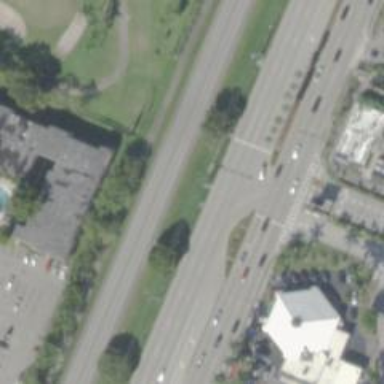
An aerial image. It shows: Trunk link highway.